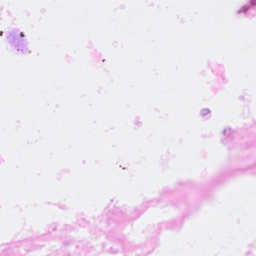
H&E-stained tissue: Breast